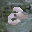
Label: 2